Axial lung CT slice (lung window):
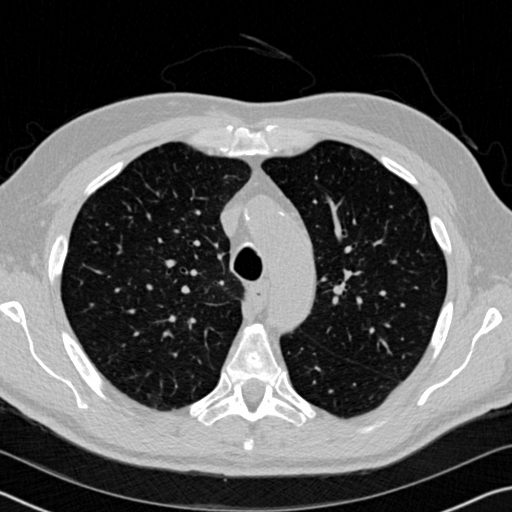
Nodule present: no